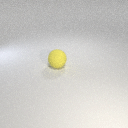
large yellow rubber sphere